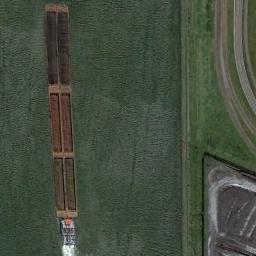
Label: ship